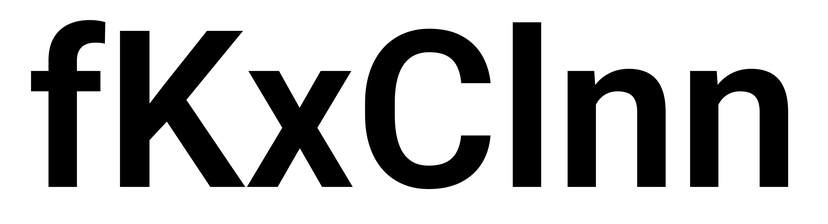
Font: Roboto_SemiBold